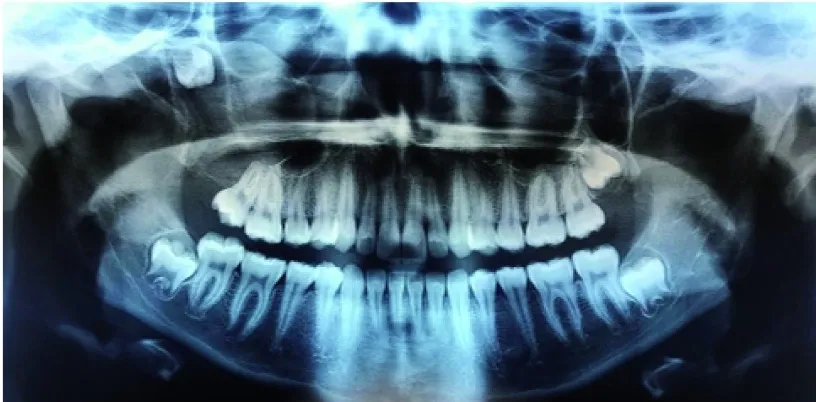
Preoperative panoramic radiograph showing an ectopic eruption of the right maxillary third molar in a superior position near pterygomaxillary fissure inside the right maxillary sinus and surrounded by well-defined hyperdense lesion obliterating the right maxillary sinus cavity.
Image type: radiology (x_ray)